Field crop: tomato
Growth stage: 1
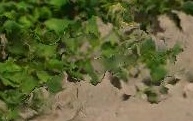
Species: tomato